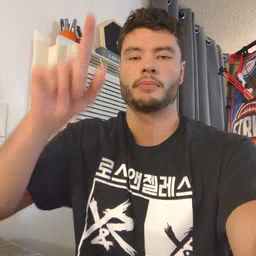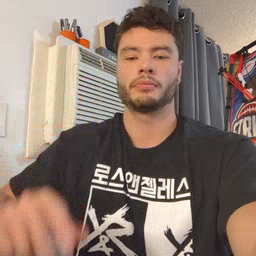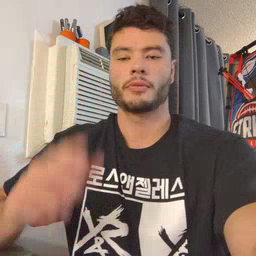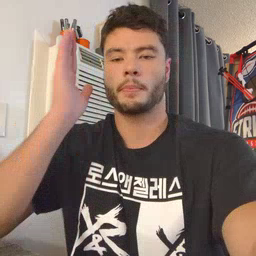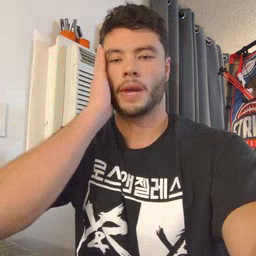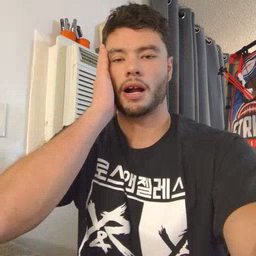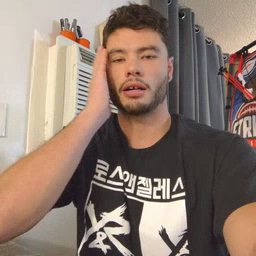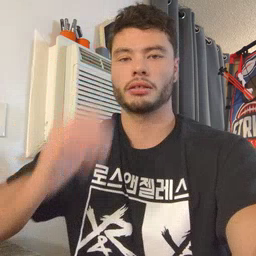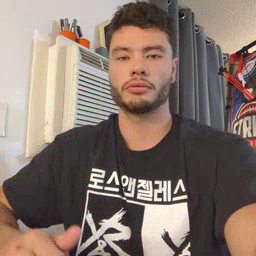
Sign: bed